Question: I'm using 2 dlls ('Microsoft.Expression.Interactions.dll' and 'System.Windows.Interactivity.dll') that, when the parent application is compiled, create loads of culture folders:

And inside each are 2 dlls ('Microsoft.Expression.Interactions.resources.dll' and 'System.Windows.Interactivity.resources.dll'). I've googled around and I just can't find anything related to how to stop this annoying auto-generated content.
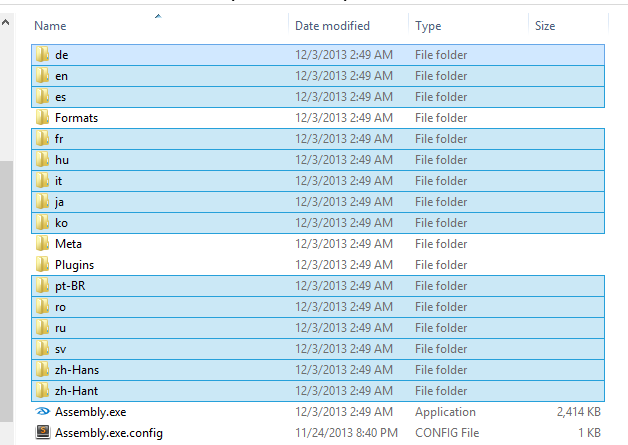
Answer: I found a good answer for .NET Core 3
Just add ExcludeAssets="All" to the package reference.
'''
<PackageReference Include="Microsoft.VisualStudio.Web.CodeGeneration.Design" Version="3.0.0" ExcludeAssets="All" />
'''
This is the link for the original post on Microsoft Community:
<URL>